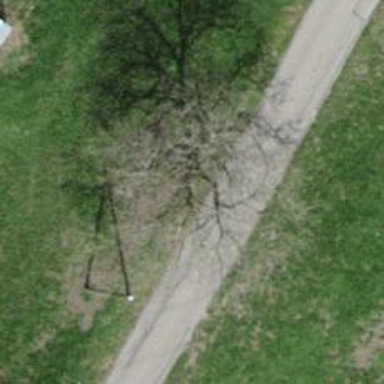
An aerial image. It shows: Urban area featuring tree as natural element.